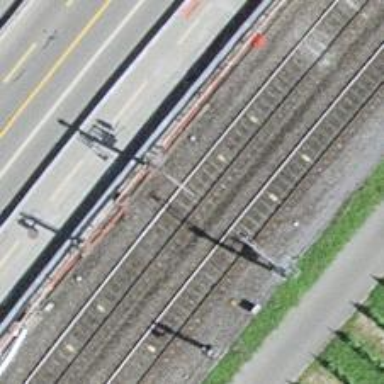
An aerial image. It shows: Railway signal.